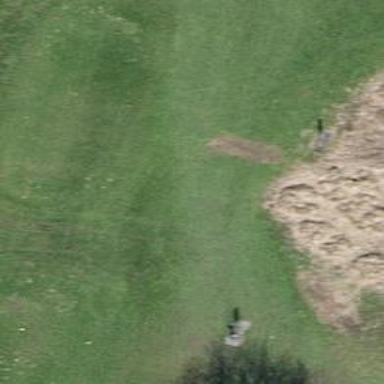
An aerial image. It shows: Grassy area designated as golf tee.